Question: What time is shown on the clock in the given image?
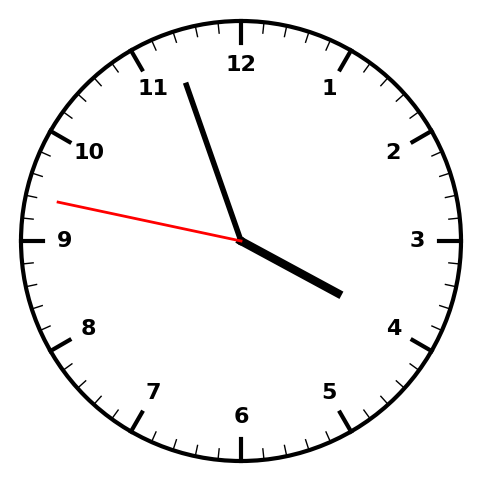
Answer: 03:56:47